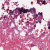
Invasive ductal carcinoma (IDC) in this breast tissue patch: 0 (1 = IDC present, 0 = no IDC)